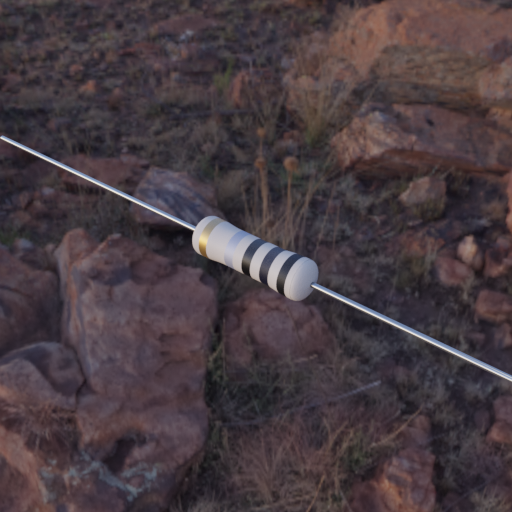
Resistor colour bands (in order): gold, silver, black, black, black